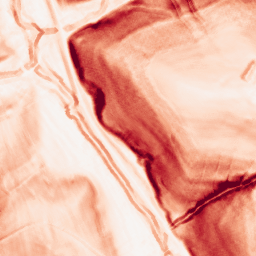
Category: morphological
Decomposition family: morphological_gradient
Decomposition parameters: size: 3
shape: diamond
Upsampling method: regularized
Upsampling parameters: scale: 4
lambda_reg: 0.01
Upsampling scale: 4